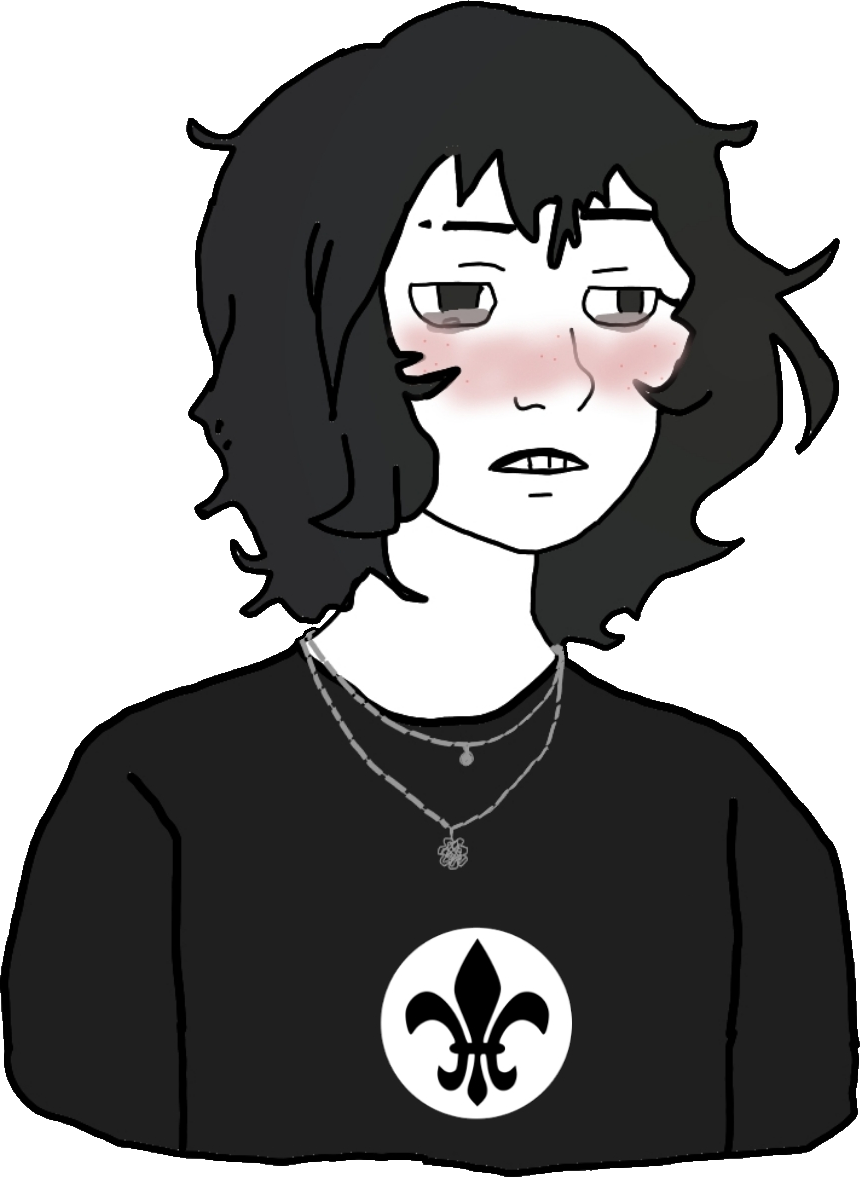
Label: 5_Doomer_Girl